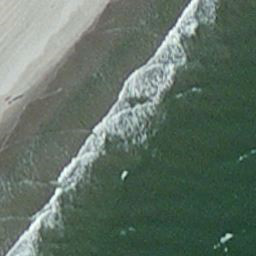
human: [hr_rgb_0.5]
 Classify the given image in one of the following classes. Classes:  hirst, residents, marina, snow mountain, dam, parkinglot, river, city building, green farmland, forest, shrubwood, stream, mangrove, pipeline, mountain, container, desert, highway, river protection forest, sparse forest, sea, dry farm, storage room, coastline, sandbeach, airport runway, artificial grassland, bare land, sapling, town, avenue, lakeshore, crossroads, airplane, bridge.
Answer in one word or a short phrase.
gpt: coastline